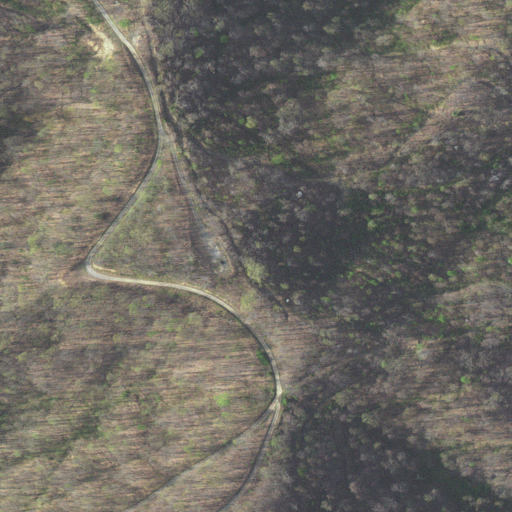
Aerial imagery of mountain in Virginia named Compton Mountain containing deciduous forest and shrub